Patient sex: F
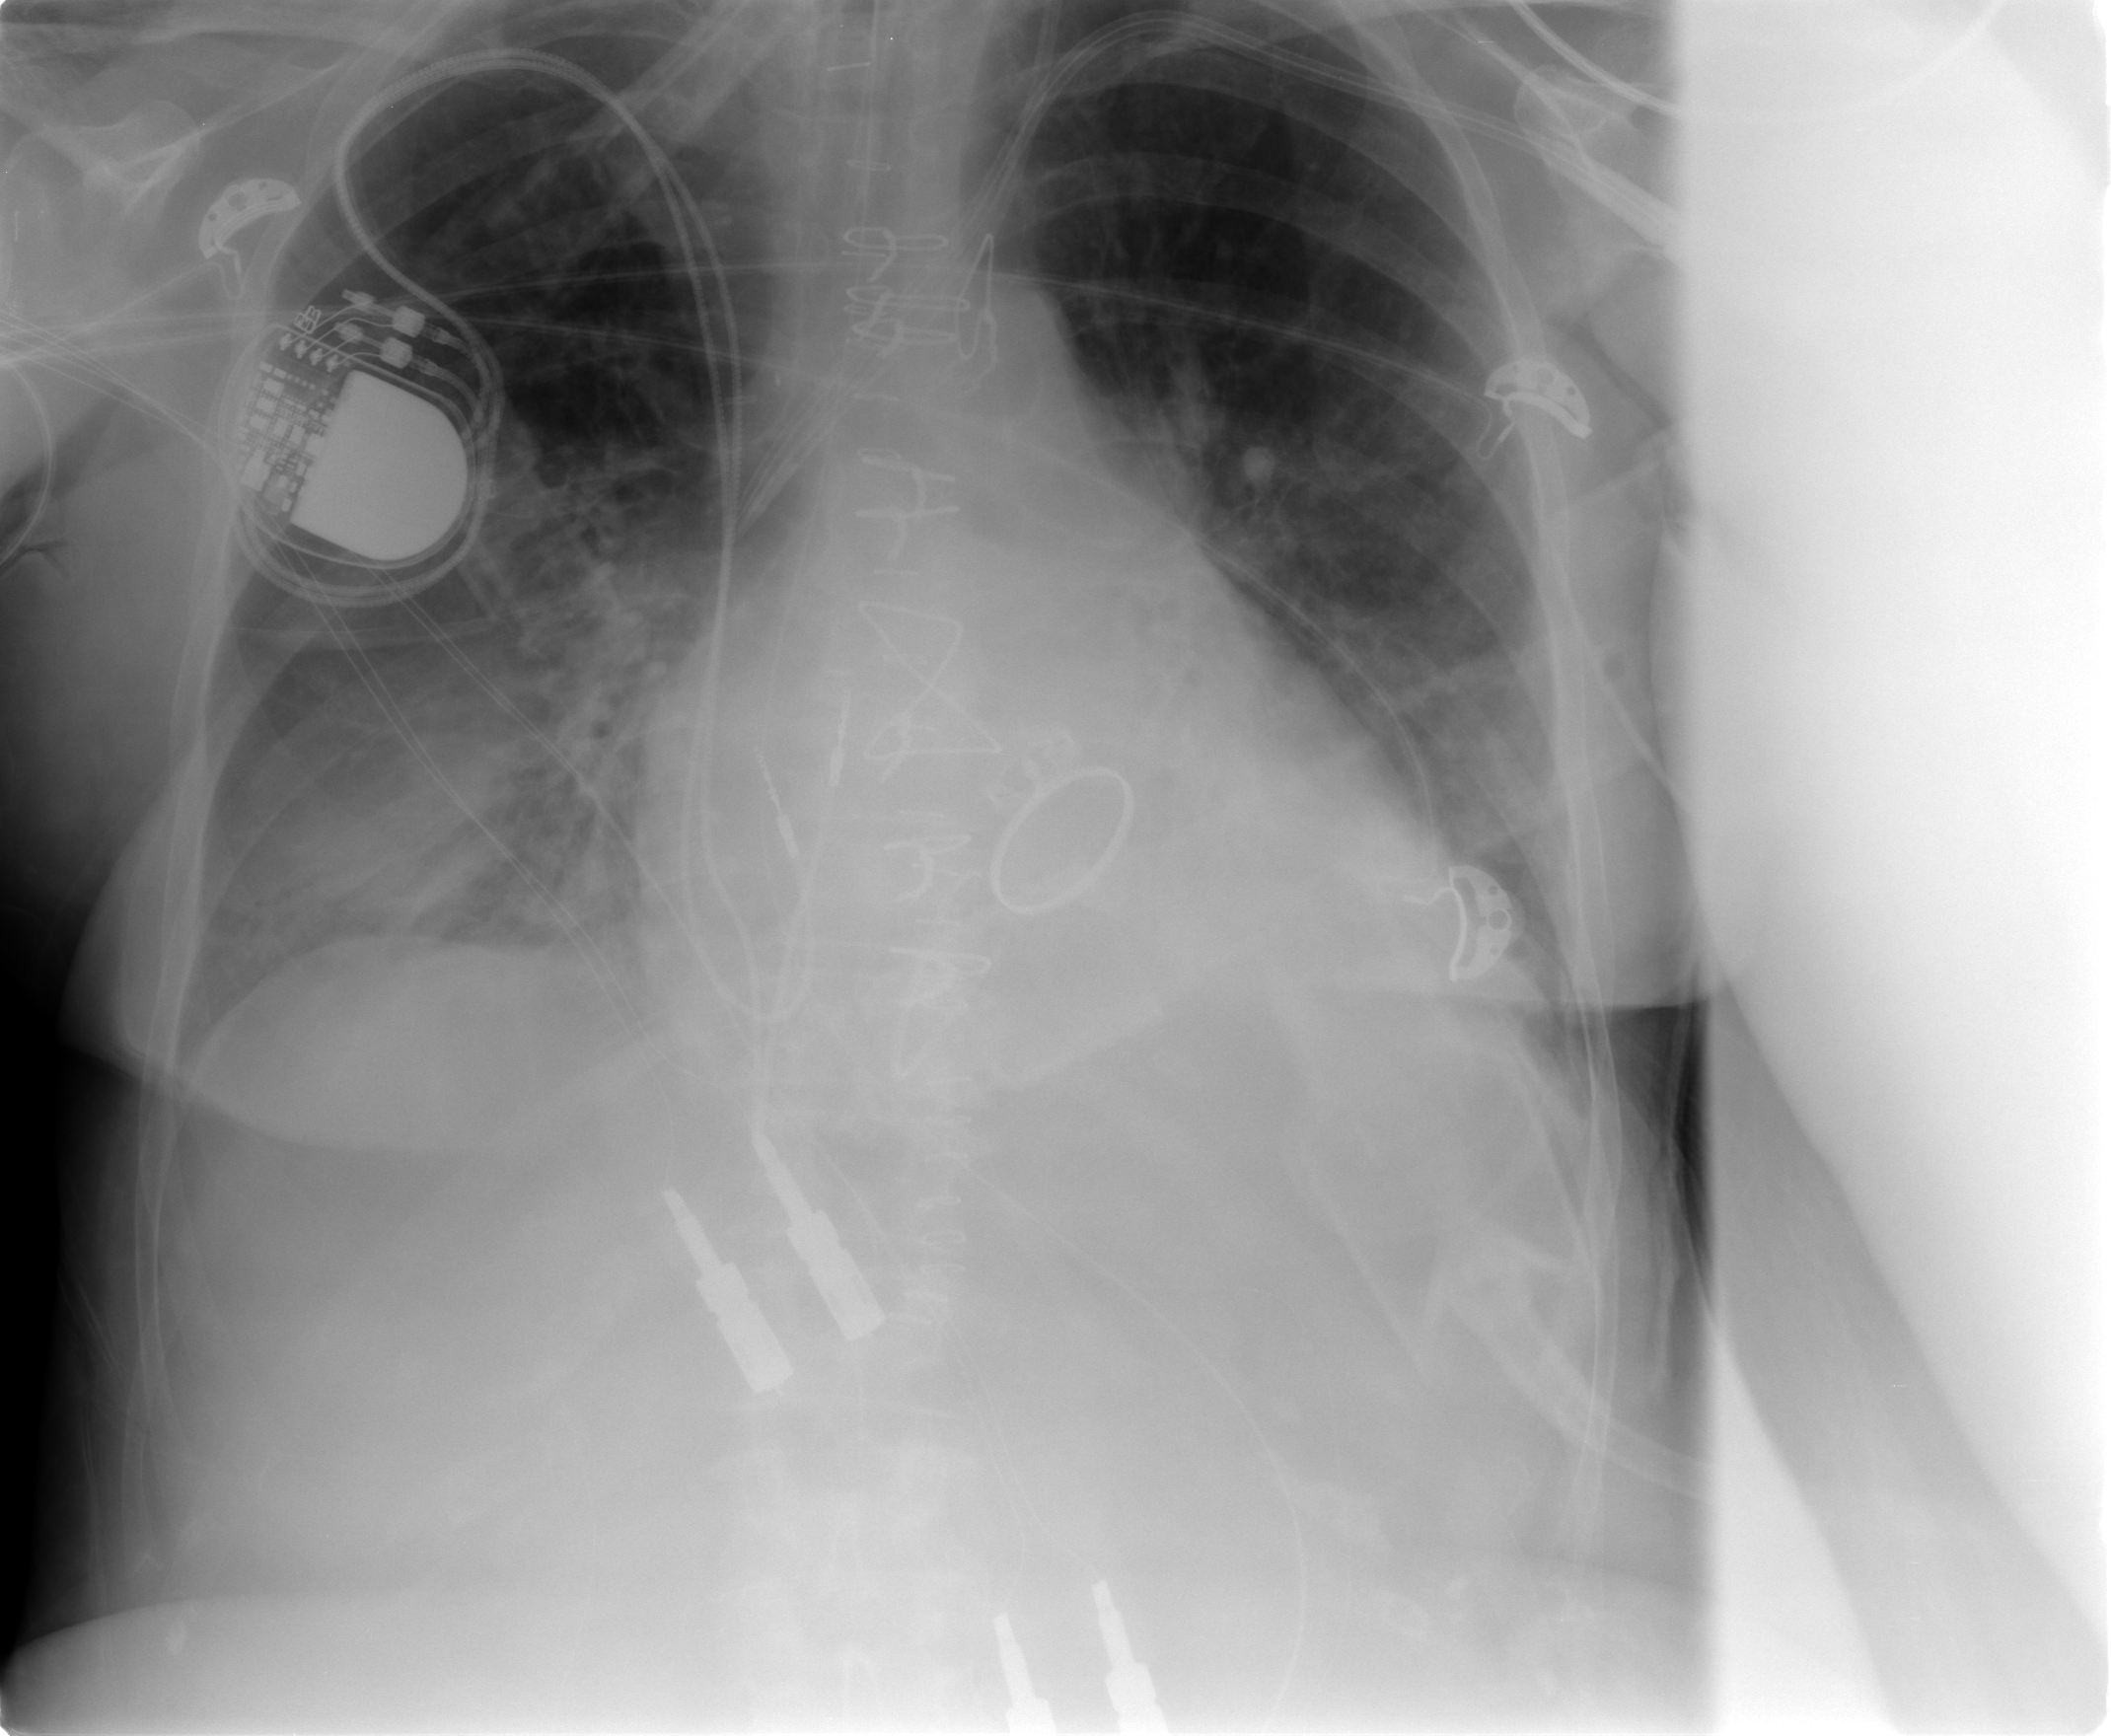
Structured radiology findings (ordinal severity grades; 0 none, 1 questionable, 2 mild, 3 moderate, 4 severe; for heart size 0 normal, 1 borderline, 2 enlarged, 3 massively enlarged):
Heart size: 2
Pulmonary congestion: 1
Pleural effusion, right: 0
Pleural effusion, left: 1
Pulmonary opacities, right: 2
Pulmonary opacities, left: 0
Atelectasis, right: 2
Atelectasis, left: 1